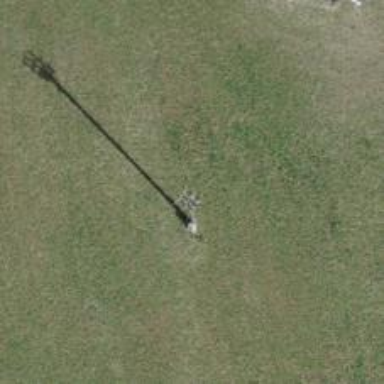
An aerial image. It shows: Power pole.